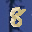
Label: 8